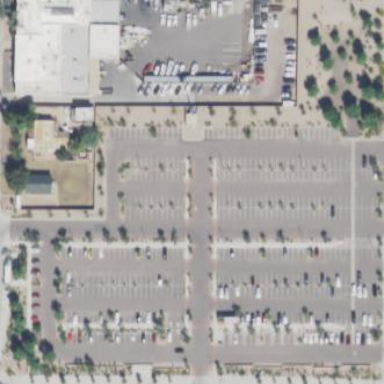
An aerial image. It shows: Parking area with park and ride facility.